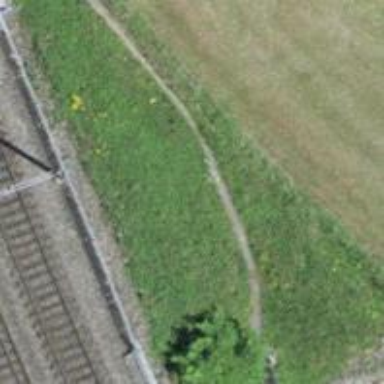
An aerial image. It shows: Path covered in grass.